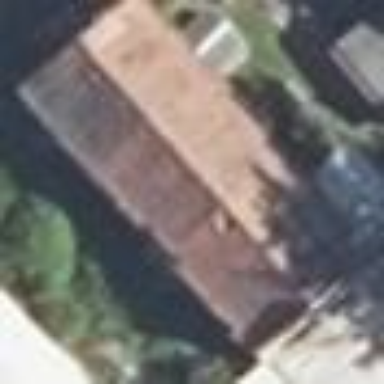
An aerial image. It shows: Building with gabled roof.